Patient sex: M
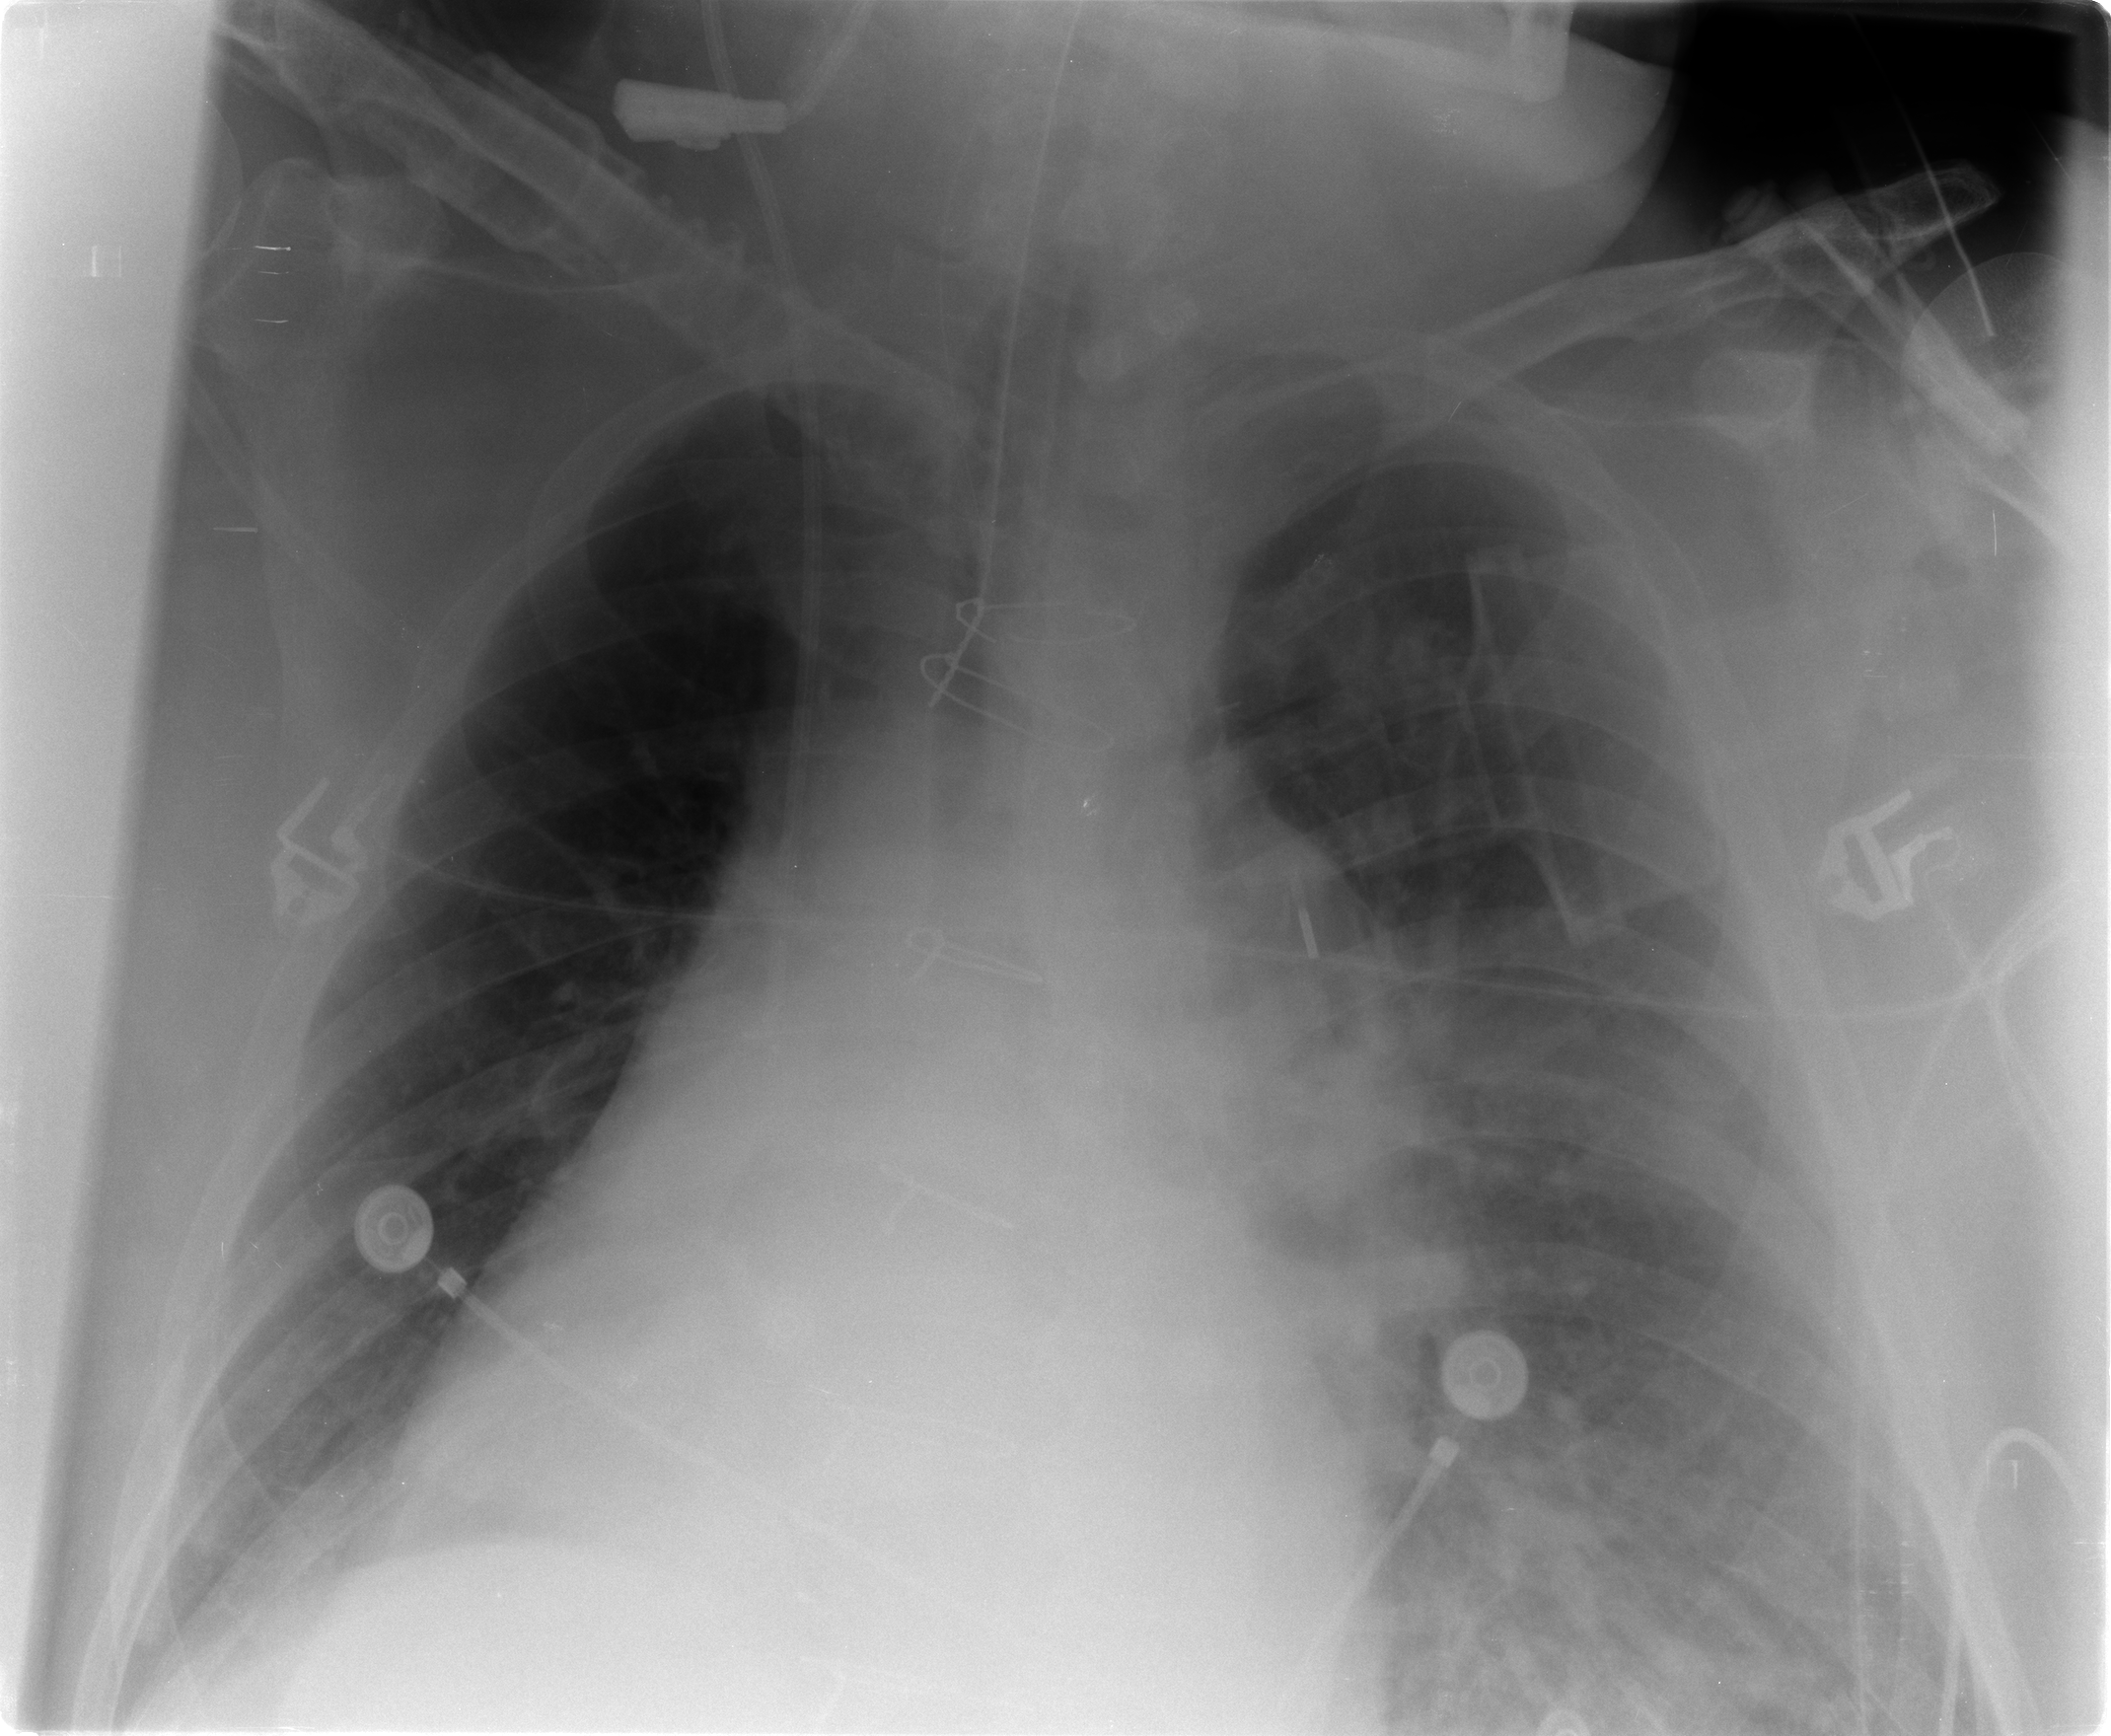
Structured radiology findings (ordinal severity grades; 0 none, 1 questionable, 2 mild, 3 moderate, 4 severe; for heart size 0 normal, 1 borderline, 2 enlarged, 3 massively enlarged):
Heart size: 0
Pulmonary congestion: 2
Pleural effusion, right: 0
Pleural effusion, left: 2
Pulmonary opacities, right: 0
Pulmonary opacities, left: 2
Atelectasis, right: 0
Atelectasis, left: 2